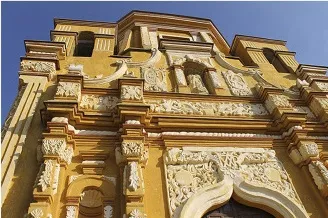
Detail of the frontispiece of the oratory.
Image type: radiology (ct)